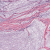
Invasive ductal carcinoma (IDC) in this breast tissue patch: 0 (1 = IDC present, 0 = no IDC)